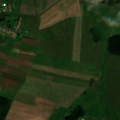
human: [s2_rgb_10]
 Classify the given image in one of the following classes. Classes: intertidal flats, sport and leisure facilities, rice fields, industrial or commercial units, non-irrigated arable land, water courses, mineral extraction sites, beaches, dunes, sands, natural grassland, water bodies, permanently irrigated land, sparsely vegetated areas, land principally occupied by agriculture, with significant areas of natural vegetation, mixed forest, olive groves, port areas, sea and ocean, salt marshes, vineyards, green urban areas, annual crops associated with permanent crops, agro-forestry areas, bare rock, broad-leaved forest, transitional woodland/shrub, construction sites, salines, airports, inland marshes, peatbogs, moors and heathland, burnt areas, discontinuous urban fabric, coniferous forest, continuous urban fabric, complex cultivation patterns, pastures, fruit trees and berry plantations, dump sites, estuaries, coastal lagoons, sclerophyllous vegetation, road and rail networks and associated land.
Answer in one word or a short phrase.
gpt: non-irrigated arable land, pastures, complex cultivation patterns, mixed forest, transitional woodland/shrub